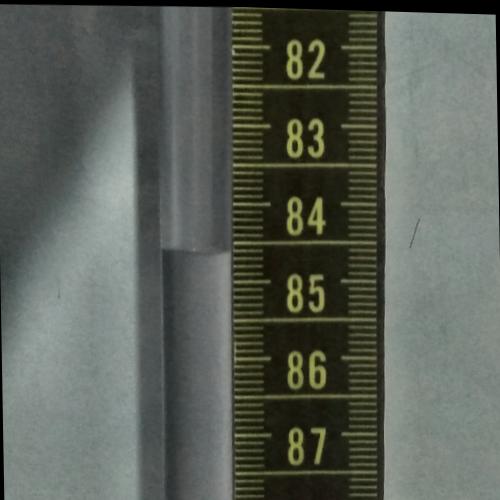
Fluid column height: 84.6 cm